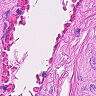
Metastatic tissue present: no